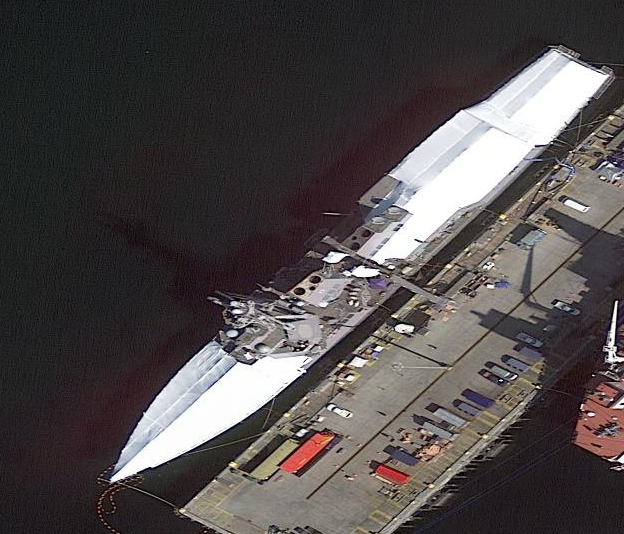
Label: Arleigh_Burke-class_destroyer